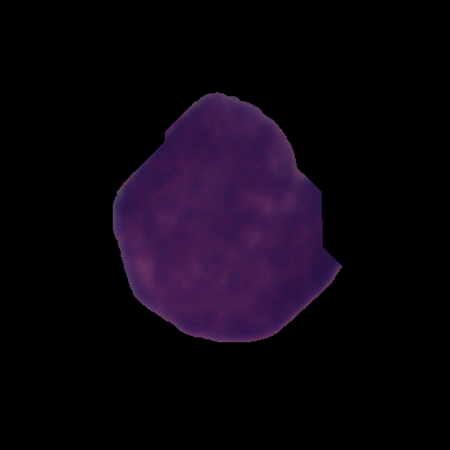
Label: cancer